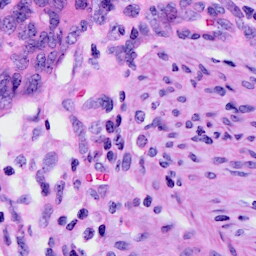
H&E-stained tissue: Cervix